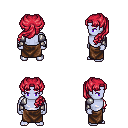
a pixel art fantasy rpg character, male body template, dark elf, purple skin, steel arm armor, robe skirt, ruby red princess hairstyle, four views (front, back, left, right), 2x2 character sprite sheet, small pixel art, hard edges, no anti-aliasing